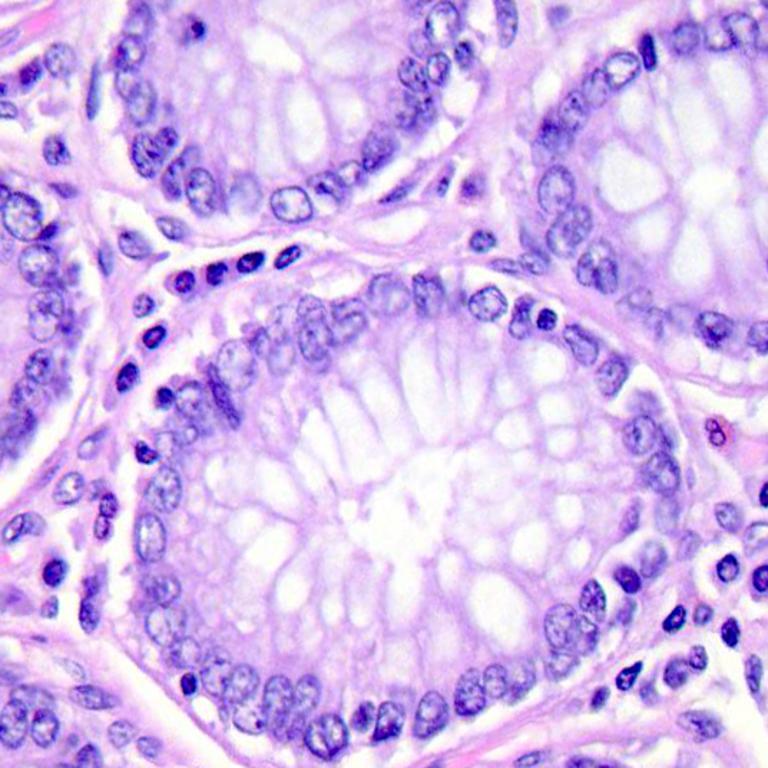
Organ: colon
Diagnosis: benign